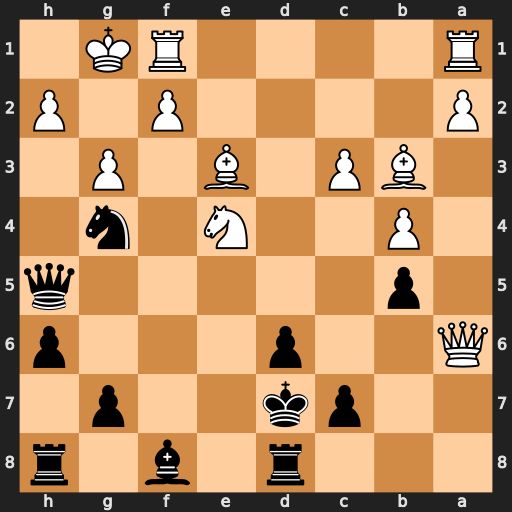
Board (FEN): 3r1b1r/2pk2p1/Q2p3p/1p5q/1P2N1n1/1BP1B1P1/P4P1P/R4RK1
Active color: b
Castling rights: -
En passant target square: -
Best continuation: Qxh2#